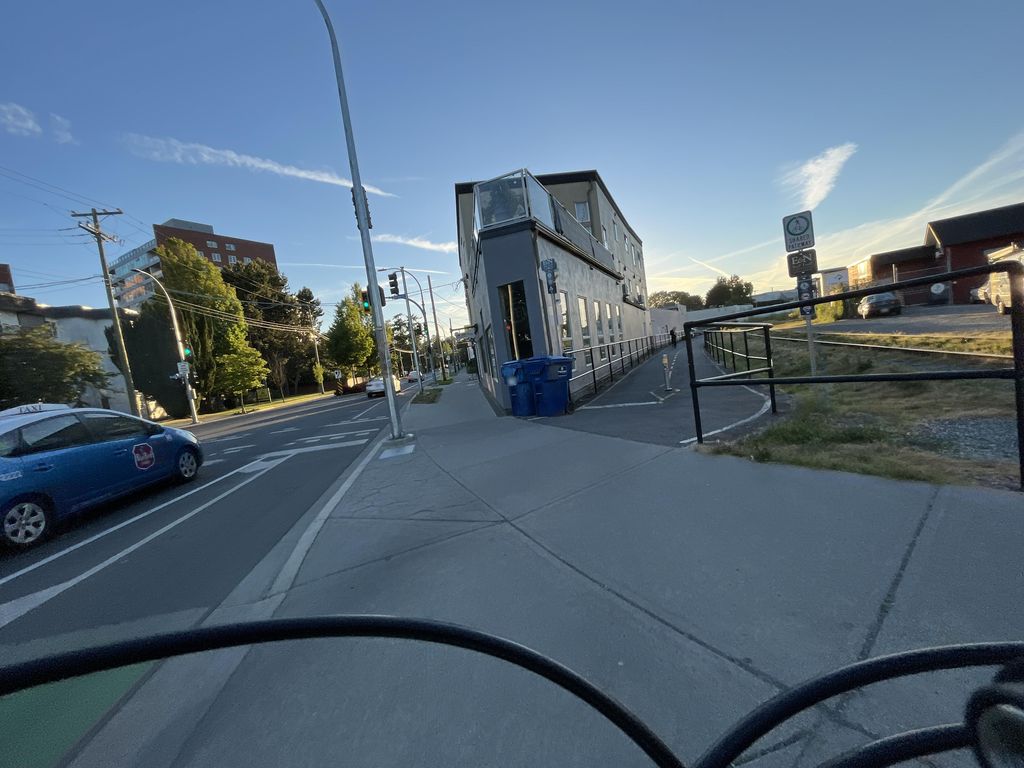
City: victoria